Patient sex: M
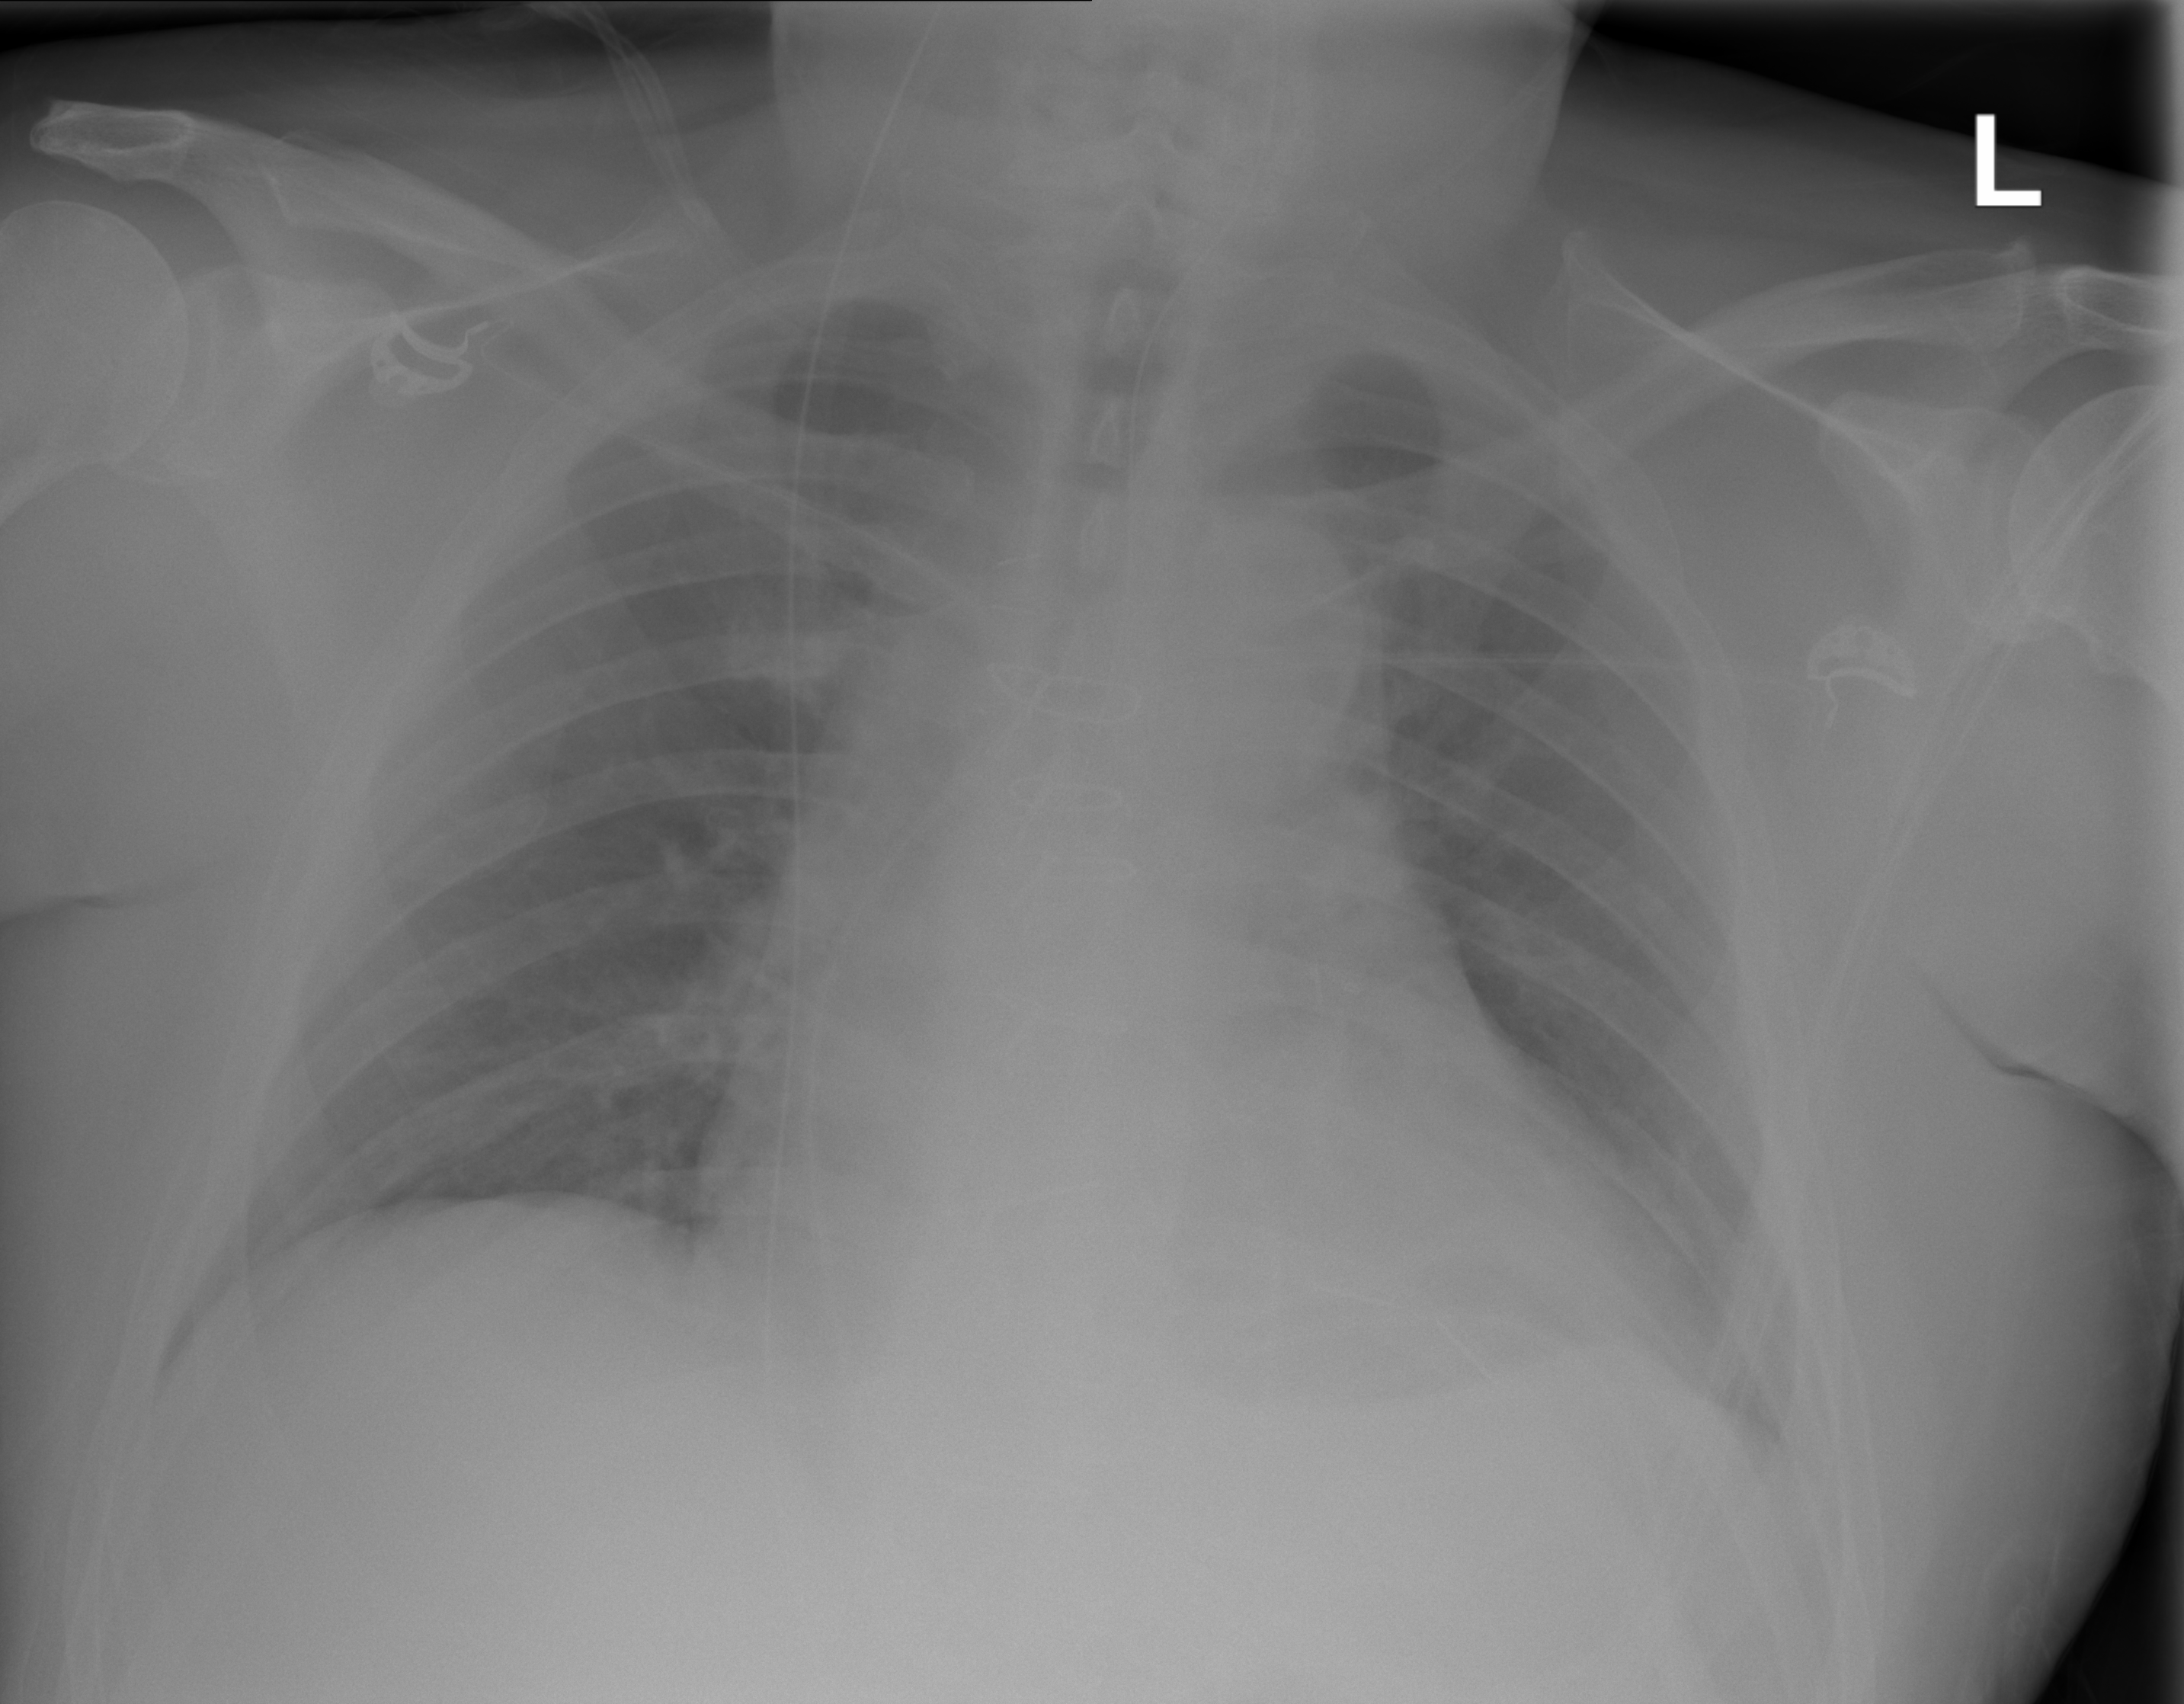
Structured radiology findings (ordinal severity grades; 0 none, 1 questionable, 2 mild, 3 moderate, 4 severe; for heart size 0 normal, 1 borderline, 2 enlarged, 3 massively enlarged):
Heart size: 2
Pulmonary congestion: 0
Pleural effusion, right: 0
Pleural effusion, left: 2
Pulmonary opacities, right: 0
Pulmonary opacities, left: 2
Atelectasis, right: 0
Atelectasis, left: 2